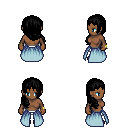
a pixel art fantasy rpg character, female body template, human, dark skin, overskirt, white pants, black right-swept hairstyle, bracelets, four views (front, back, left, right), 2x2 character sprite sheet, small pixel art, hard edges, no anti-aliasing